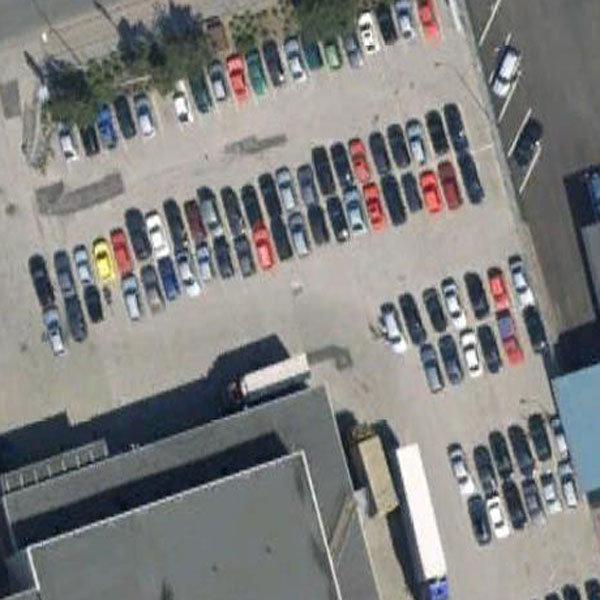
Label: Parking